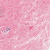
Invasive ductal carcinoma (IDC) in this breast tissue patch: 0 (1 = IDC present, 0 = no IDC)